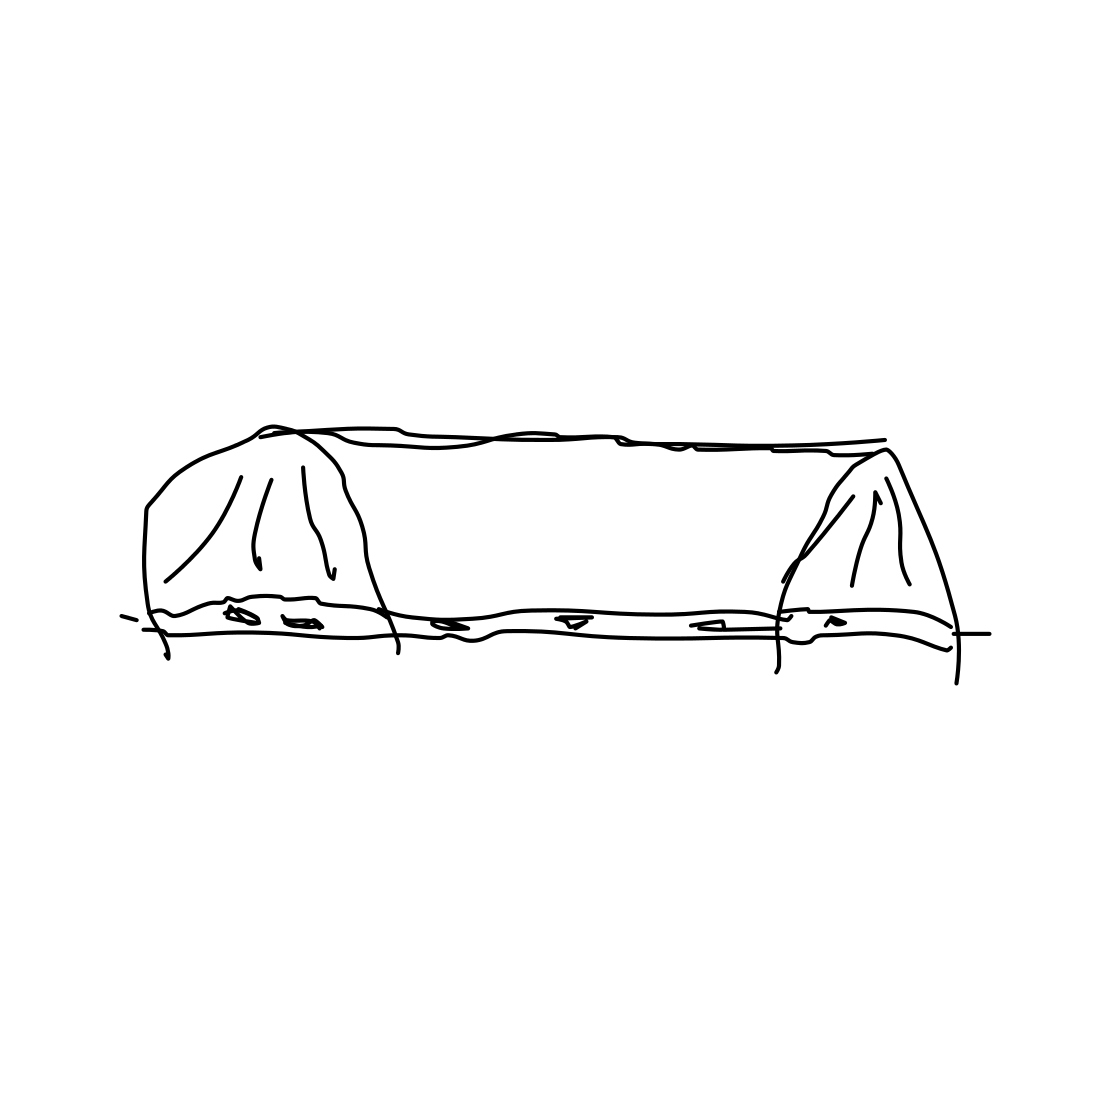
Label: bridge